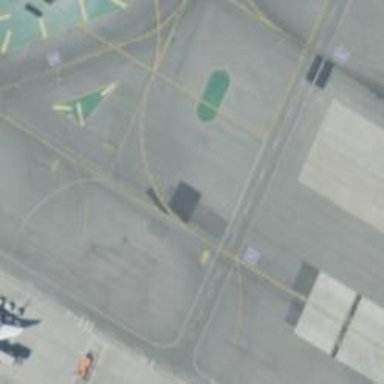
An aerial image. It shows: Asphalt taxiway at the airport.